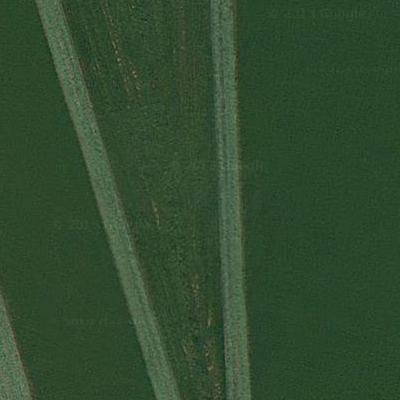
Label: Field